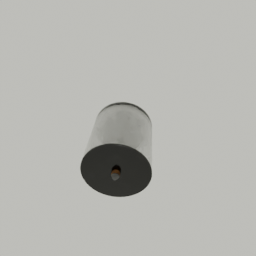
Label: decoration